Question: I am writing a matlab script in order to extract lungs from CT images. In order to remove the background from the image, I need to detect the components that touch the margins of the image and then remove it. How can I perform so once I've found the connected components in the image ?
An example is the image below.

I would like to keep only the inner white part of the image.
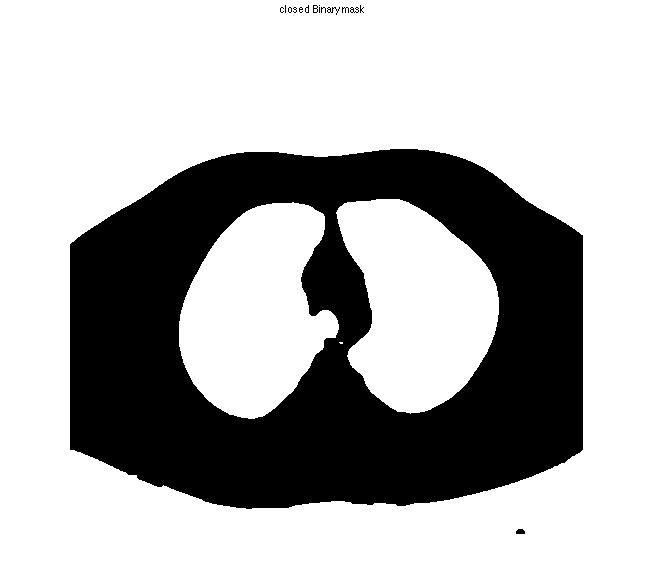
Answer: Use the <URL> function.